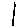
Label: line